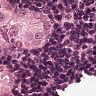
Metastatic tissue present: yes